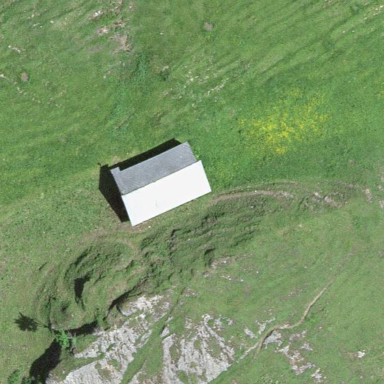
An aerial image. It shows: Gabled roof on farm auxiliary building.